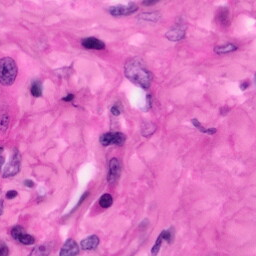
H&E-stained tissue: Pancreatic